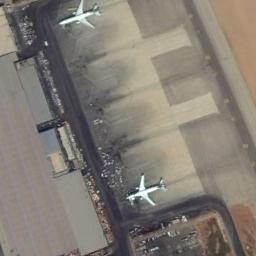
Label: airplane